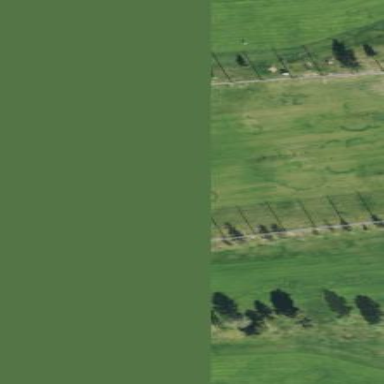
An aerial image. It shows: Grassy area designated for driving range golf.